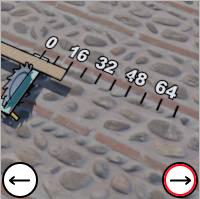
Task: length
Answer: 16
First scale value: 16.0